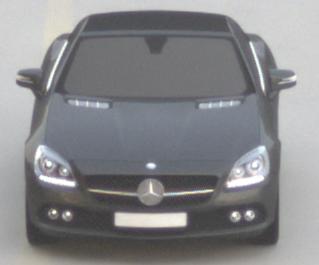
Make: Mercedes-Benz
Model: SLK 200
Detailed model: SLK-Class (172)
Model produced from: 2011/03
Model produced until: 2015/04
Doors: 2
Color: gray
Road condition: dry road
Daytime: sunrise or sunset
Contrast: low contrast